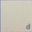
Piece: xx